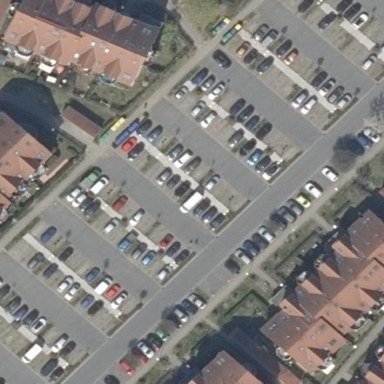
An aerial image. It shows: Street side parking area.